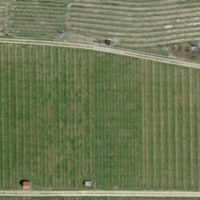
EUNIS habitat code: 40
Species observed at this site:
Picus viridis
Podarcis muralis